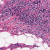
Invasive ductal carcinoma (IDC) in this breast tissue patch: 0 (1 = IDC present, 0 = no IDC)